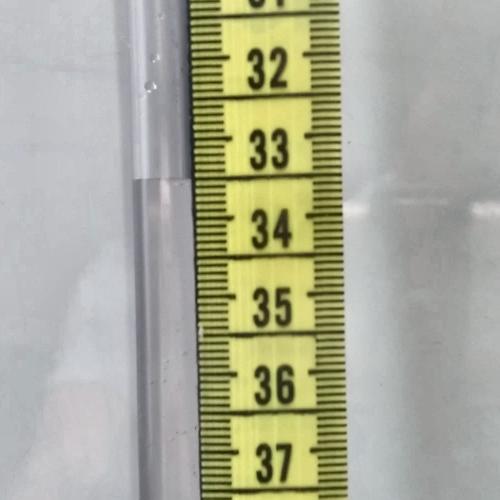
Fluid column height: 33.5 cm